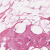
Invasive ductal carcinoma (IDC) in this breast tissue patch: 0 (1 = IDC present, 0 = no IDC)